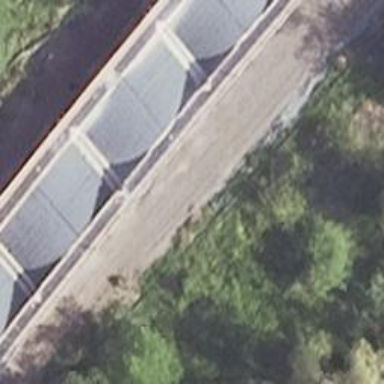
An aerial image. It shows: Bridge.